Brain MRI, t2w sequence, axial 2D slice.
Patient: age 40, sex F, weight 95 kg, height 1.95 m
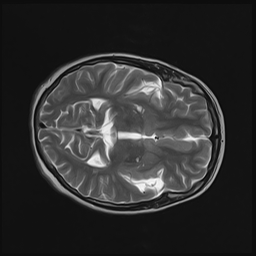